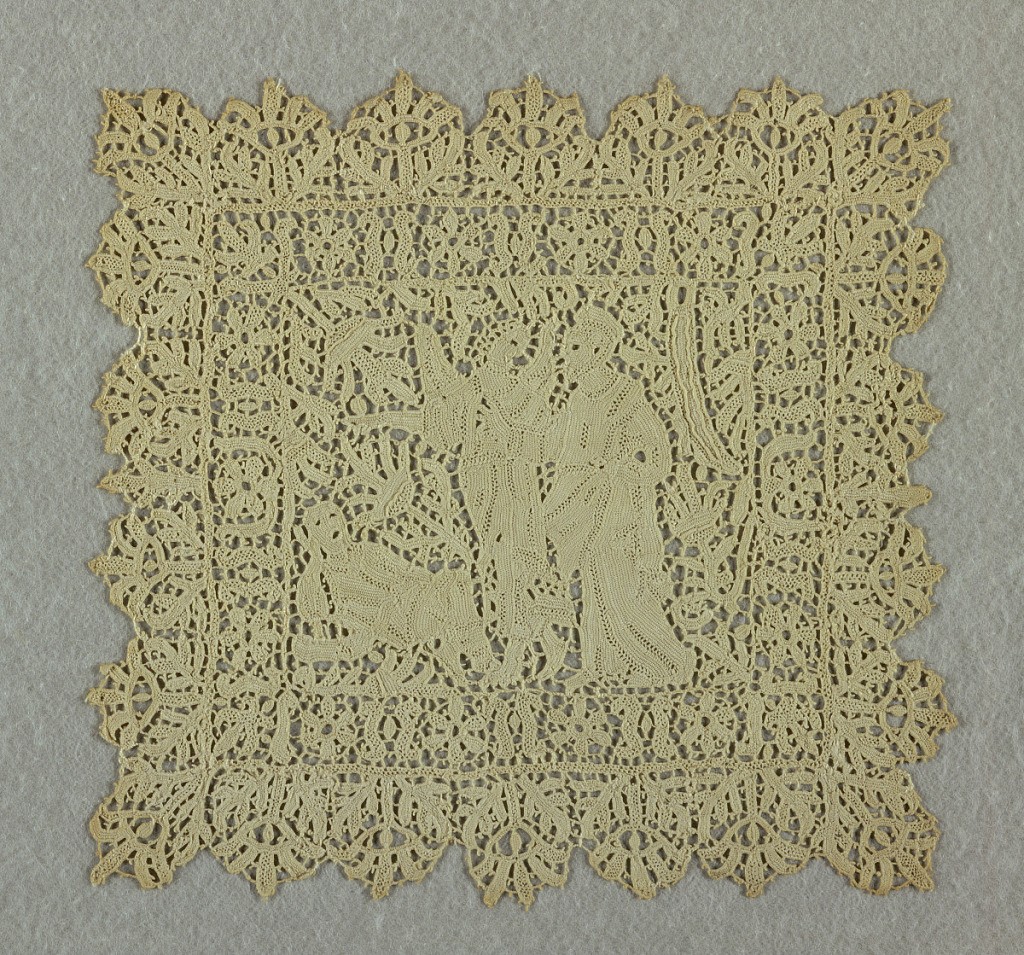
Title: Chalice cover
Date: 17th century
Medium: linen Technique: needle lace Label: linen needle lace
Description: Square punto in aria needle lace chalice cover with a biblical subject, possibly Christ at Gethsemane, in the center field, surrounded by a double border of highly stylized floral forms.